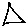
Label: triangle